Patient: sex M, age 44
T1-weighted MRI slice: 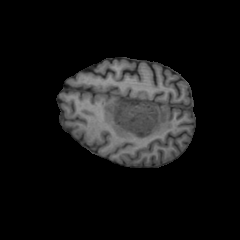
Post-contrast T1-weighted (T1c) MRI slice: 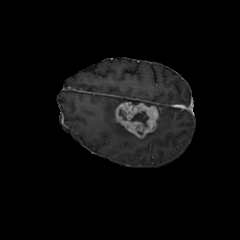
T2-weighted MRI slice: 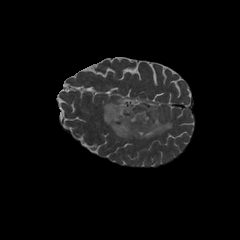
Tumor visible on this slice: yes
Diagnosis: Glioblastoma, IDH-wildtype
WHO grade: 4